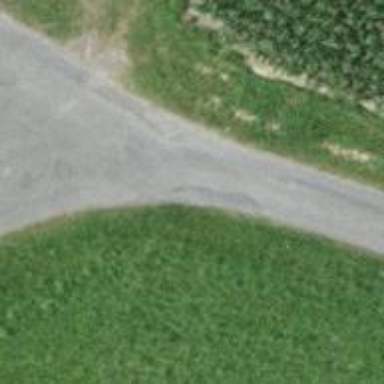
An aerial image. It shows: Unclassified road with paved surface. The road has grade1 tracktype.